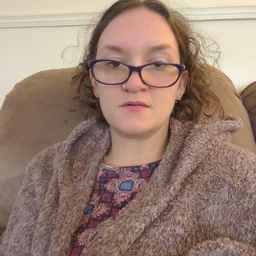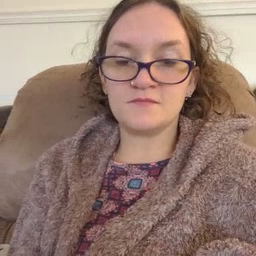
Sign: night